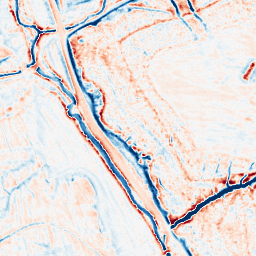
Category: multiscale
Decomposition family: dog_multiscale
Decomposition parameters: sigma_ratio: 1.4
n_scales: 5
base_sigma: 0.5
Upsampling method: regularized
Upsampling parameters: scale: 4
lambda_reg: 0.001
Upsampling scale: 4